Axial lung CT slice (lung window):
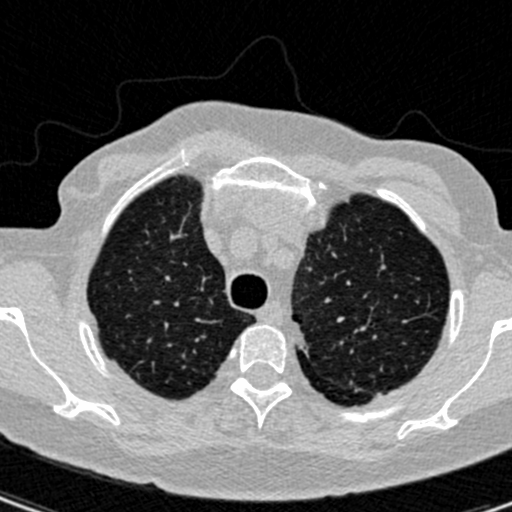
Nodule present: no